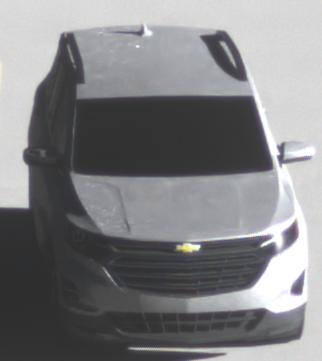
Make: Chevrolet
Model: Equinox
Detailed model: Gen. 2
Model produced from: 2015
Model produced until: 2017
Doors: 5
Color: white
Road condition: dry road
Daytime: morning or afternoon
Contrast: high contrast